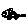
Label: car